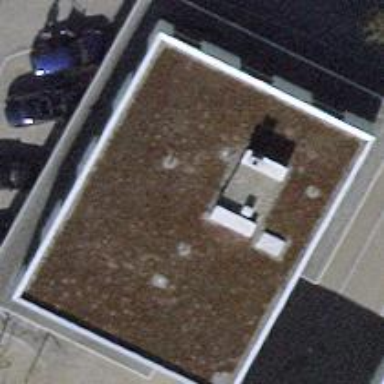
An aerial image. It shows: Retail building.